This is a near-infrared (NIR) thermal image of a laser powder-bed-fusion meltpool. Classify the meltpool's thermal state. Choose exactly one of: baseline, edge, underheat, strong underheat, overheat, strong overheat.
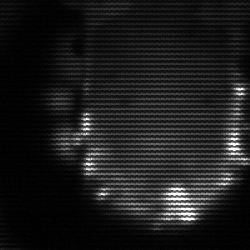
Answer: baseline